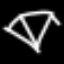
Label: diamond